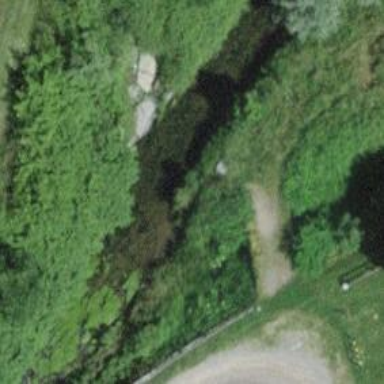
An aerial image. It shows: Drain that serves as waterway.